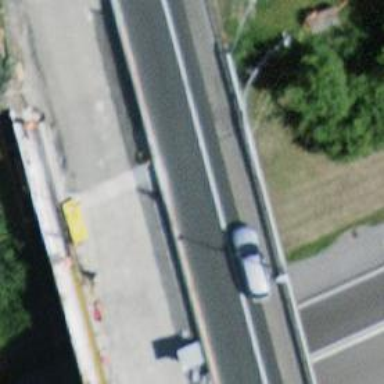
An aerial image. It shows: Secondary road bridge with asphalt surface. It has dedicated lane for cycling on both sides.